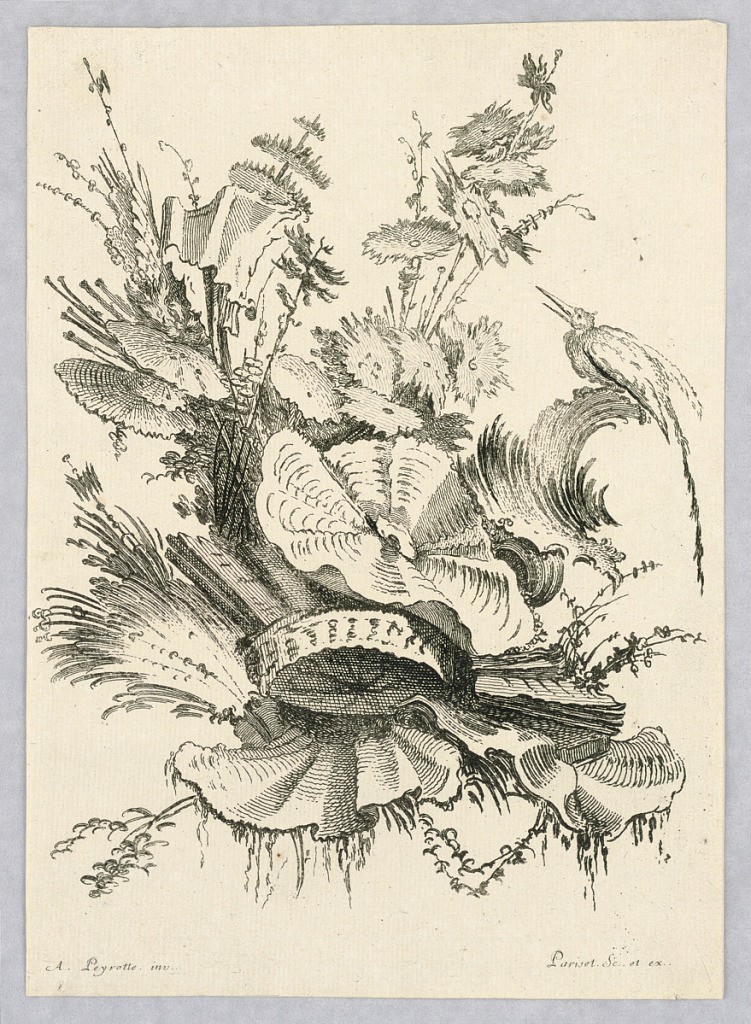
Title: Chinoiserie Rocaille Vignette
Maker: Alexis Peyrotte, French, 1699–1769
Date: mid- 18th–late 18th century
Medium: Etching on paper
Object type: Print
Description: Chinoiserie Rocaille Vignette